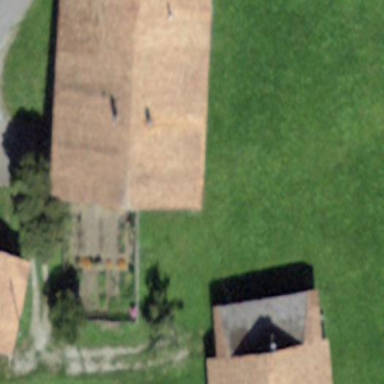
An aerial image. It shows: Farm building.